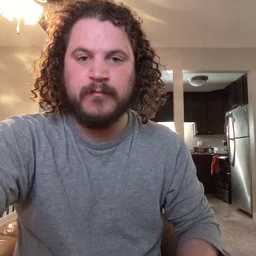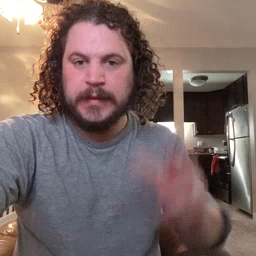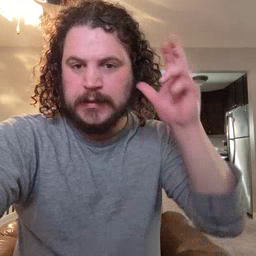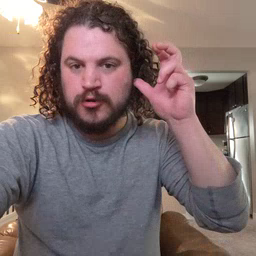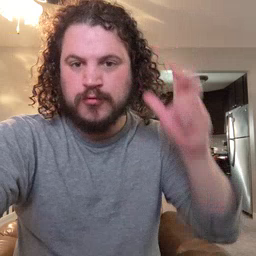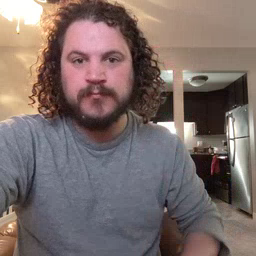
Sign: hear